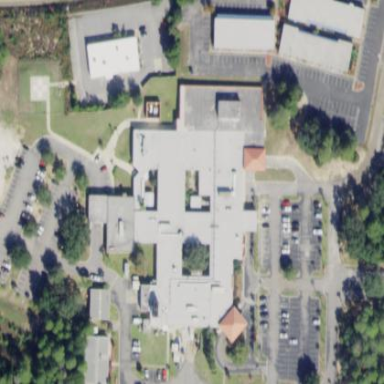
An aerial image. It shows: Hospital.